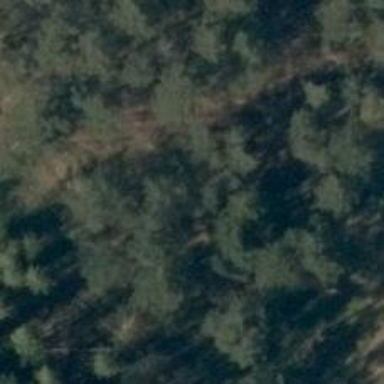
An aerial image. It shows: Hunting stand.